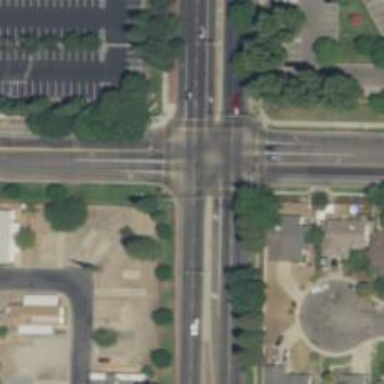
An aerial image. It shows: Crossing on the road with line markings.